Question: I want to sort an NSTableView column with IPv4 addresses using an SortDescriptor. This I have so far:
'''
NSArray *devicesSortDescriptor = [NSArray arrayWithObject:[NSSortDescriptor sortDescriptorWithKey:@"ip" ascending:YES comparator:^NSComparisonResult(id ipstring1, id ipstring2) {
const char * ipch1 = [ipstring1 cStringUsingEncoding:NSASCIIStringEncoding];
const char * ipch2 = [ipstring2 cStringUsingEncoding:NSASCIIStringEncoding];
struct in_addr ip1, ip2;
inet_aton(ipch1, &ip1);
inet_aton(ipch2, &ip2);
if (ip1.s_addr > ip2.s_addr)
return NSOrderedDescending;
else if (ip1.s_addr == ip2.s_addr)
return NSOrderedSame;
else
return NSOrderedAscending;
}]];
'''
And this is the result:

What am I doing wrong? I mean if ip1.s_addr > ip2.s_addr then its of cause NSOrderedDescending.. o_O
Thank you!
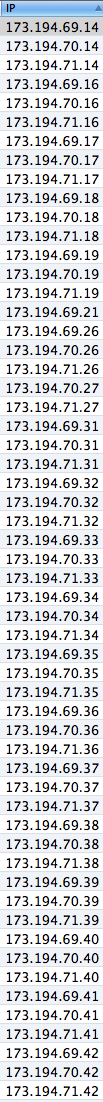
Answer: I just found out, that all you need is a numeric comparator:
'''
comparator:^(NSString *a, NSString *b) {
return [a compare:b options:NSNumericSearch];
}
'''
'''
comparator: {
(a, b) -> NSComparisonResult in
let result = a.compare(b as! String, options: NSStringCompareOptions.NumericSearch)
return result
}
'''
:)